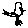
Label: bird